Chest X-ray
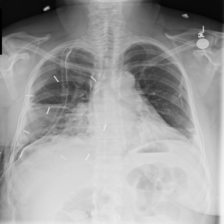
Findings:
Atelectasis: negative
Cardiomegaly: negative
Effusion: negative
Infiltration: negative
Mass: negative
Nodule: negative
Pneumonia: negative
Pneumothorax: negative
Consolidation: negative
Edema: negative
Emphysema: negative
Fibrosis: negative
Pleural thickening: negative
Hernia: negative